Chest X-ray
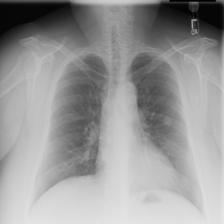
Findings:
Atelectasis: negative
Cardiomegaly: negative
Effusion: negative
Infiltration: negative
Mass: negative
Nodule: positive
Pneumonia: negative
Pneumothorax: negative
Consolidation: negative
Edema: negative
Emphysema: negative
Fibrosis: negative
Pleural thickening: negative
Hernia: negative